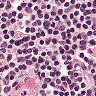
Metastatic tissue present: no